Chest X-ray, AP view. Patient: 46 years old, sex M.
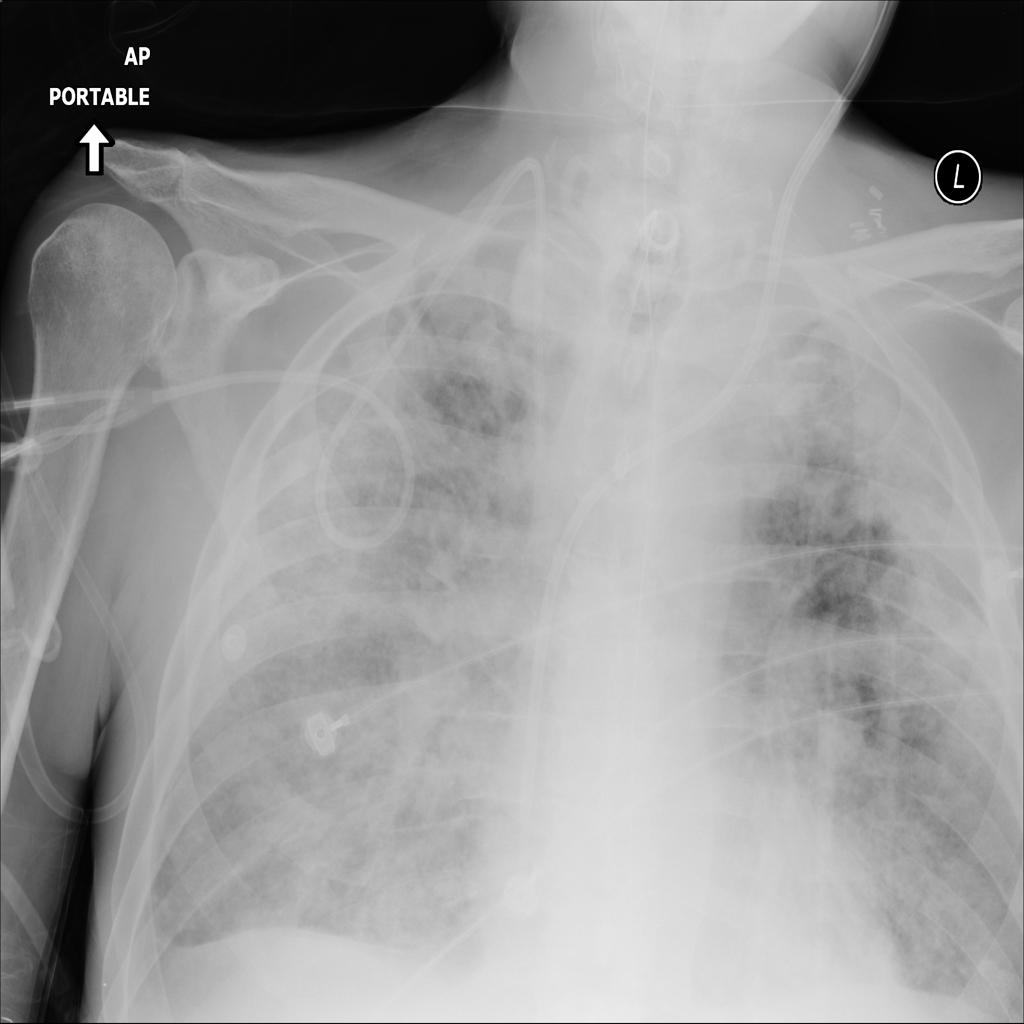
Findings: Edema, Pneumonia